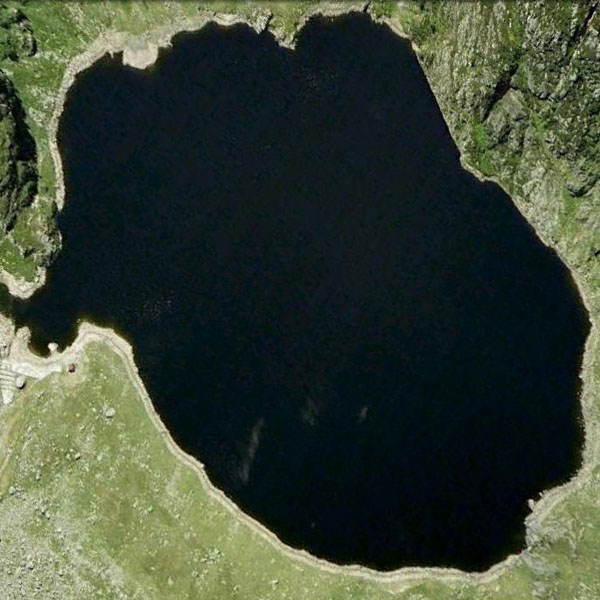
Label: Pond